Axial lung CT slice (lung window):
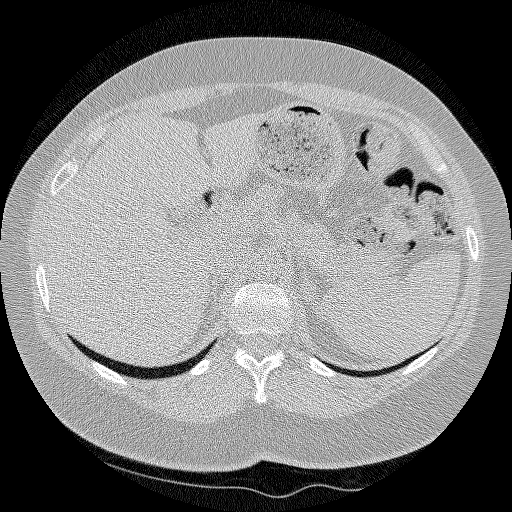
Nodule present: no